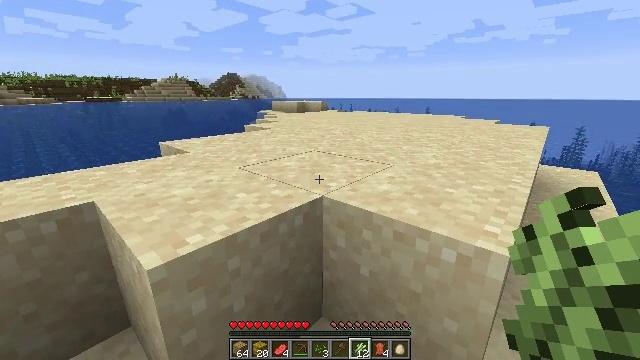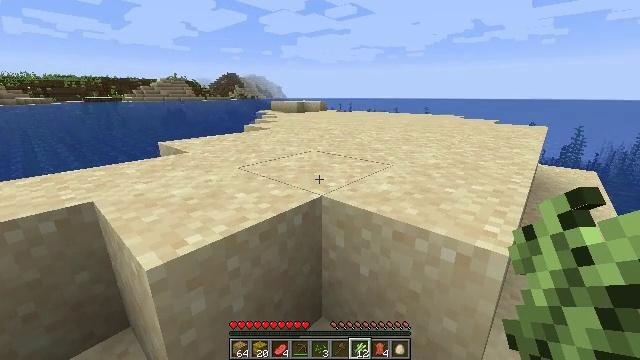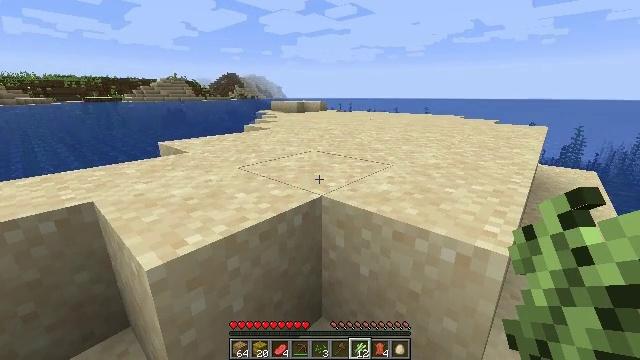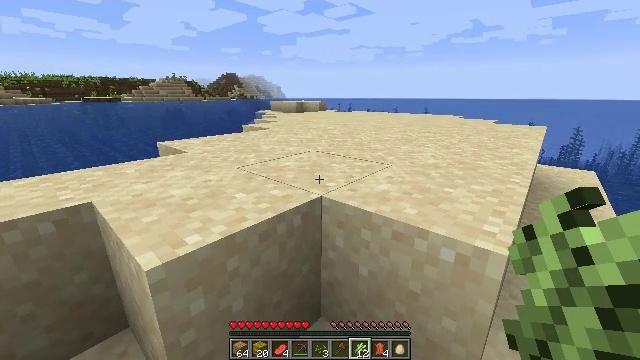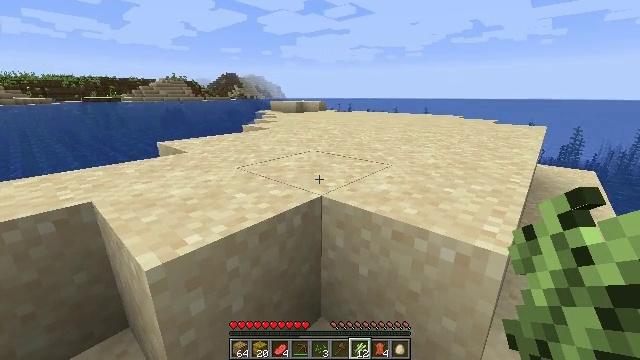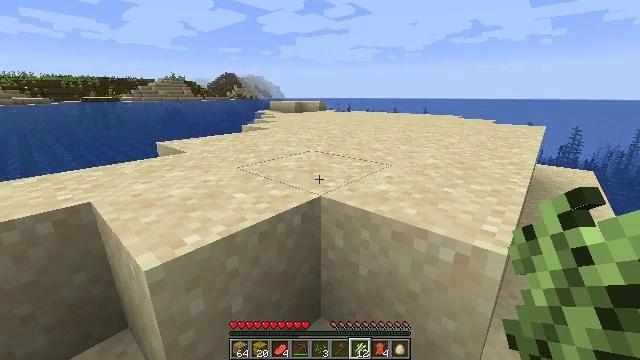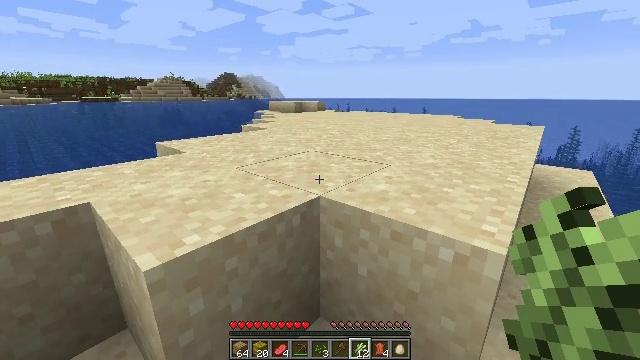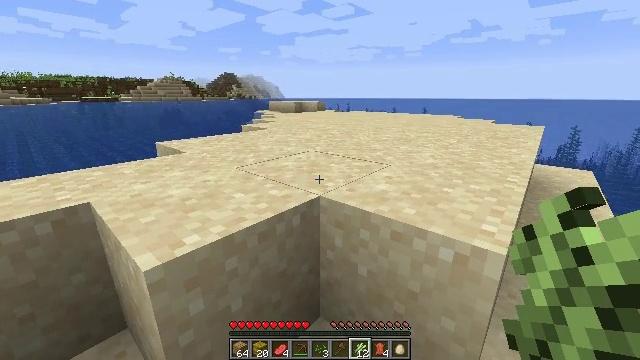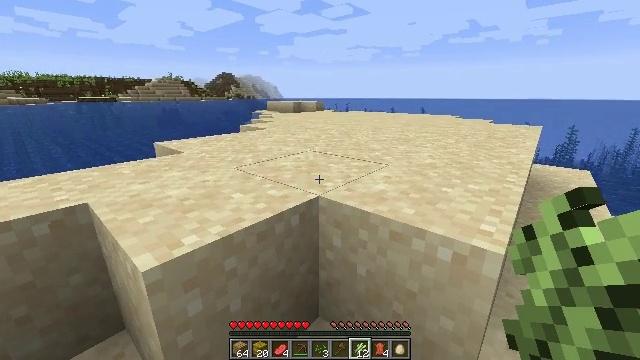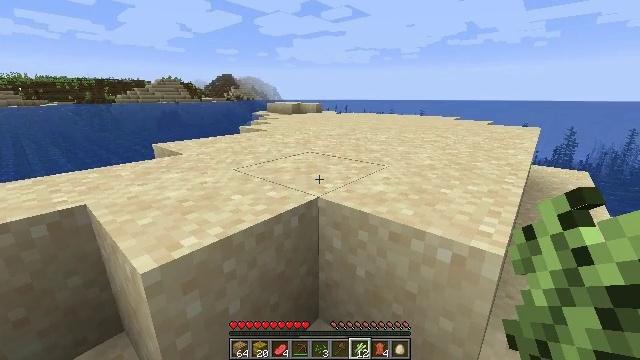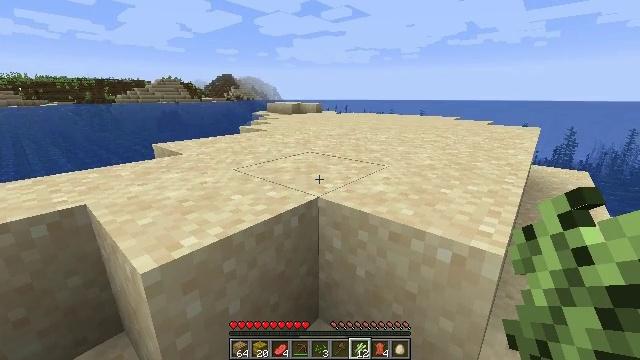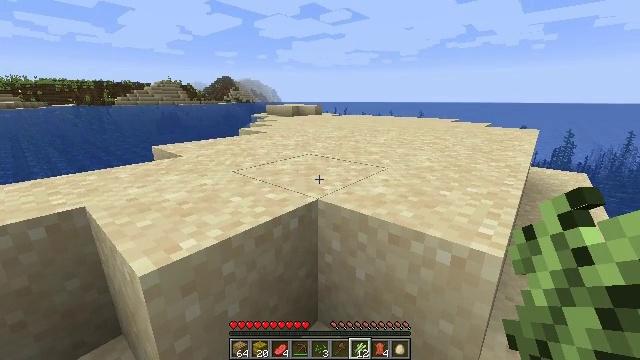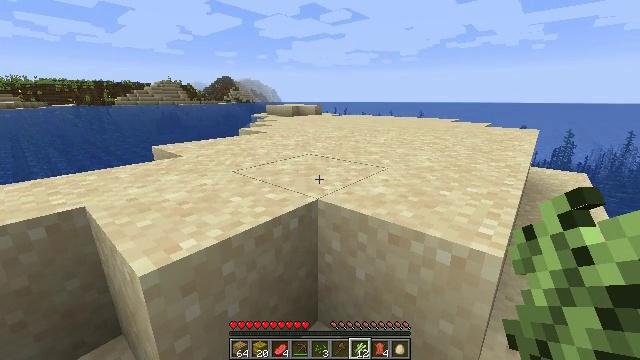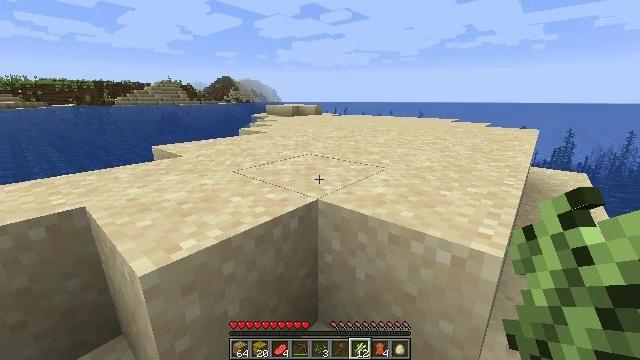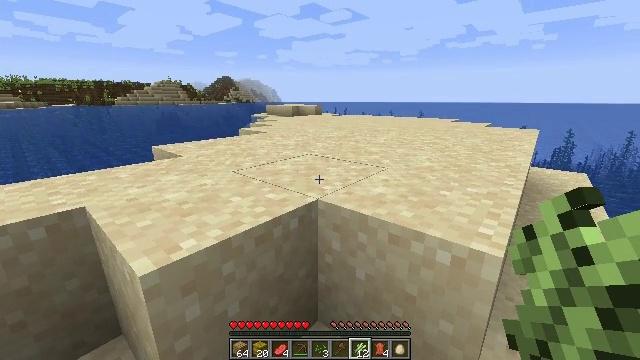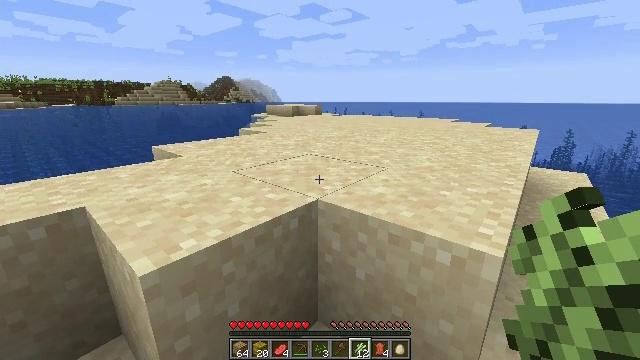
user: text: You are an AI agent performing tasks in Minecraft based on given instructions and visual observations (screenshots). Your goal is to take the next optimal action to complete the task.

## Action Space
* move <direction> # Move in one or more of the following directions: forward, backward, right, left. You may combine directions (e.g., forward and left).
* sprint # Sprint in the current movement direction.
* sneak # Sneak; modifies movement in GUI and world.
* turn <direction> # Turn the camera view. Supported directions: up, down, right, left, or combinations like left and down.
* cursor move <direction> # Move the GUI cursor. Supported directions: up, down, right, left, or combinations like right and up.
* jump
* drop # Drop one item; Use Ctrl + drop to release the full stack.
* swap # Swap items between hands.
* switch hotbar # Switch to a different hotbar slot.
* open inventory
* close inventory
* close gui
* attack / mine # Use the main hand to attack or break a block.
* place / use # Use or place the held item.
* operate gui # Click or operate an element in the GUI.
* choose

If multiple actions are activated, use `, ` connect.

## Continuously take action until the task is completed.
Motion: motion action
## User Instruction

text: Gather sand from the desert.
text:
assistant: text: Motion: no_op
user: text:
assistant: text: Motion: no_op
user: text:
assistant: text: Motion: no_op
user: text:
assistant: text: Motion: no_op
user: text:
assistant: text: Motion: no_op
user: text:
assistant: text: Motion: no_op
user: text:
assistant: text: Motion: no_op
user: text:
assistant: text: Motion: no_op
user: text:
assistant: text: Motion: no_op
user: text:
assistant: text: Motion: no_op
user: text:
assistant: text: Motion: no_op
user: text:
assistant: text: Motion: no_op
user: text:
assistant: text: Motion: no_op
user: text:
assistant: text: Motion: no_op
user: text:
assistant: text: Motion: no_op
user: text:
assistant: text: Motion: no_op
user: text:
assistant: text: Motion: no_op
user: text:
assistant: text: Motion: no_op
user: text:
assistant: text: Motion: no_op
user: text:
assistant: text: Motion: no_op
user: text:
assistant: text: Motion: no_op
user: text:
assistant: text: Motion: no_op
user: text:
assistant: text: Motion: no_op
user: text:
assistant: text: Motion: no_op
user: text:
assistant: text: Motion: no_op
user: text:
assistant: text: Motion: no_op
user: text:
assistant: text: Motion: no_op
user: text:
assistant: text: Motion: no_op
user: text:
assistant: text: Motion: no_op
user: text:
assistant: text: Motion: no_op